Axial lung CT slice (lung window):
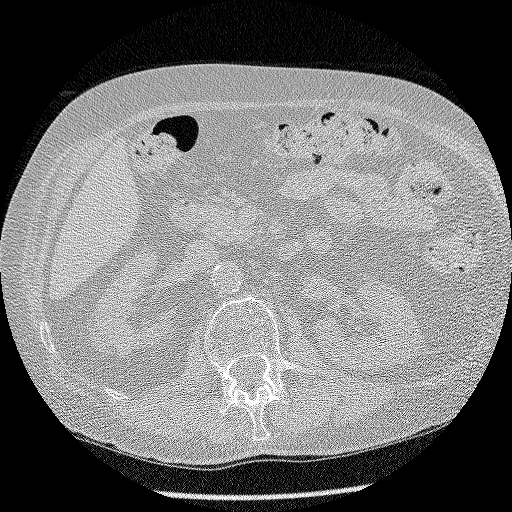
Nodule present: no